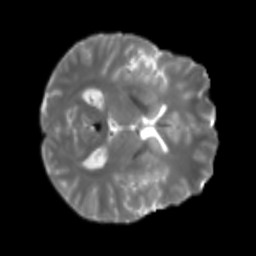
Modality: T2w
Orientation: axial
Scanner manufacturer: siemens
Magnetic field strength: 3 T
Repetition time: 4 s
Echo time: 0.0594 s